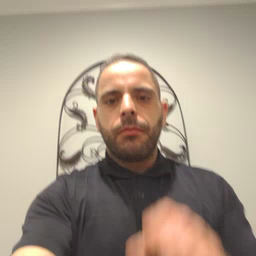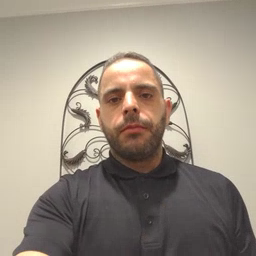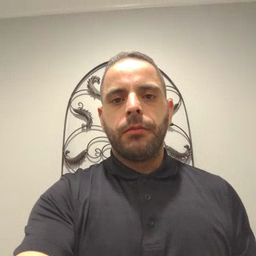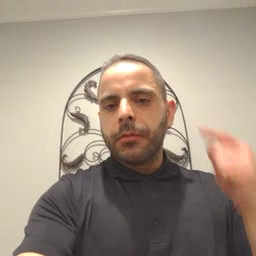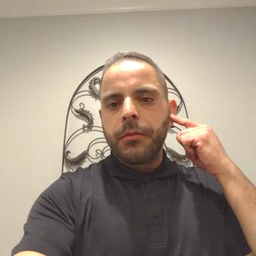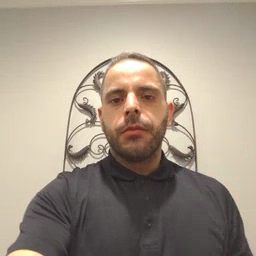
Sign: ear